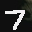
Label: 7